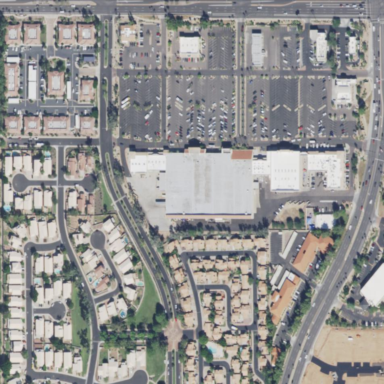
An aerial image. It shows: Asphalt surface within retail area.